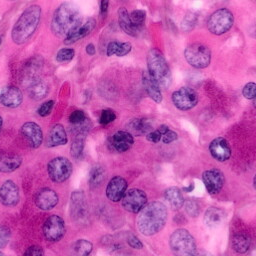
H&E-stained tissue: Pancreatic